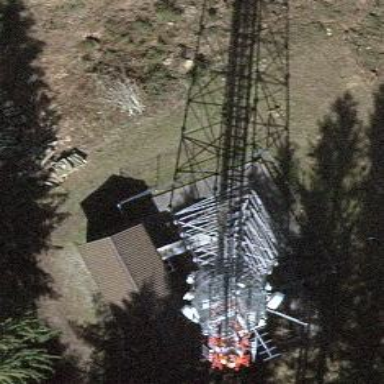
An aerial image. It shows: Communication tower with antennas.